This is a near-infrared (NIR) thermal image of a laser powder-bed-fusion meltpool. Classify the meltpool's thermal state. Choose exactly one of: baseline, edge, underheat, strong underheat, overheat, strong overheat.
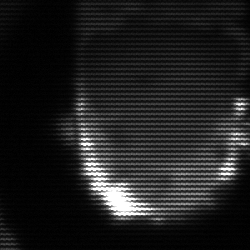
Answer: baseline